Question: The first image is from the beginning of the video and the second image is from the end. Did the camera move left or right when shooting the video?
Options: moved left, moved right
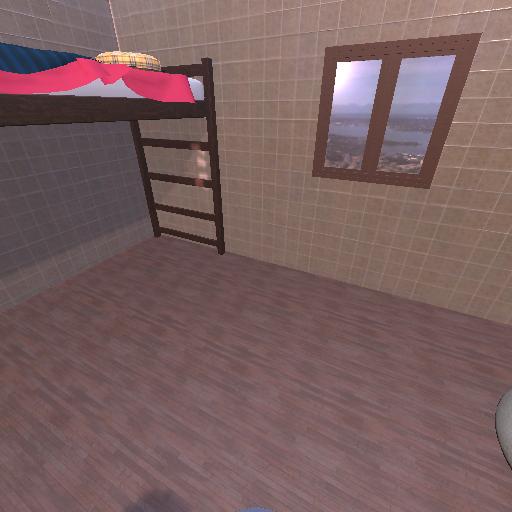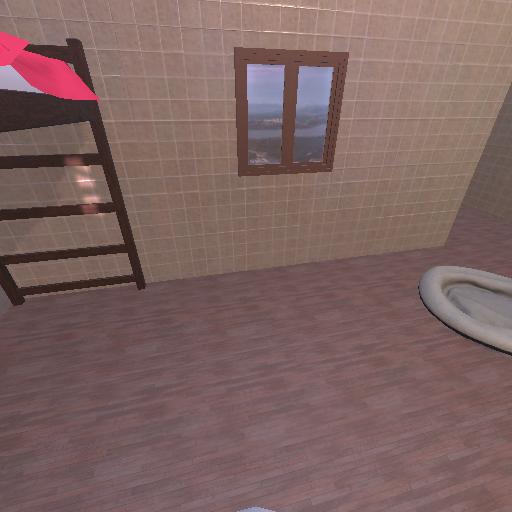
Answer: moved left